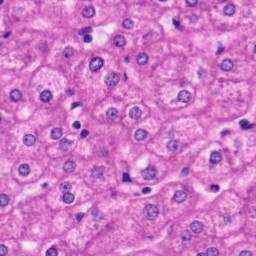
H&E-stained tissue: Liver